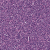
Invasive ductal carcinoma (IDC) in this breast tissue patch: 1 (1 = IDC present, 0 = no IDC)